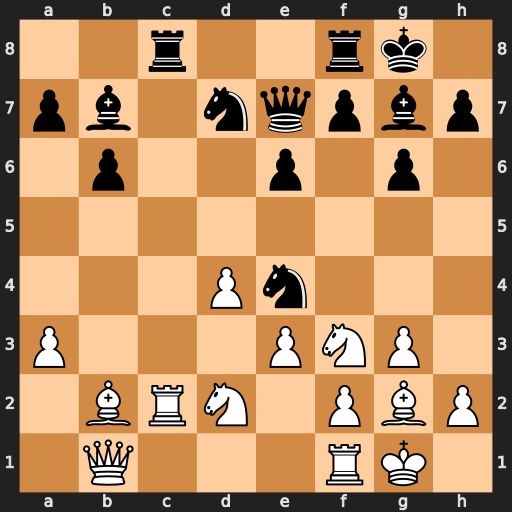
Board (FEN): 2r2rk1/pb1nqpbp/1p2p1p1/8/3Pn3/P3PNP1/1BRN1PBP/1Q3RK1
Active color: w
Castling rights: -
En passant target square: -
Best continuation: Rxc8 Rxc8 Nxe4